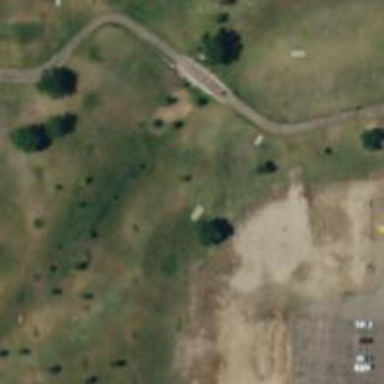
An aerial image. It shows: Disc golf tee area.